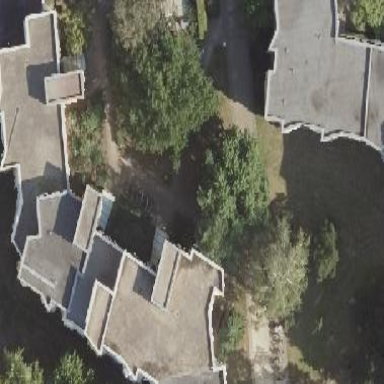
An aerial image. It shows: Building with apartments and flat roof.